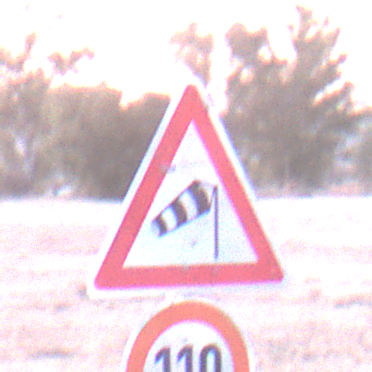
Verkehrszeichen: SeitenwindVonRechts
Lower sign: Geschwindigkeit110
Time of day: SunriseSunset
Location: Outdoor (Nature)
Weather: Clear
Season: NotSpecified
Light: Natural